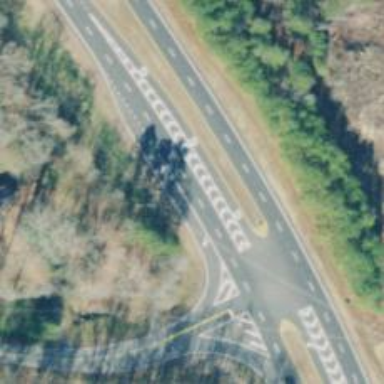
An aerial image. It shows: Asphalt road designated as trunk highway.